Question: What I would like is the watcher to watch any newly added images and compress ONLY the newly added ones. I would also want it to remove the images I remove from the uncompressed folder (which is 'images/images/'), also in the compressed one which is ('images/build/'), but this doesn't happen.
What happens now is, anytime I add an image, Grunt recompresses them all (as in this screenshot:

where I added two new images, and it recompresses the whole folder) and if I remove an image from the uncompressed folder, grunt keeps them in the compressed one.
Here's chunks of my gruntfile:
- the task'''
imagemin : {
dynamic : {
files : [{
expand : true,
cwd : 'images/images/',
src : ['**/*.{png,jpg,gif}'],
dest : 'images/build/'
}]
}
}, //end imagemin
'''
- the watcher part:'''
images : {
files : ['images/images/*.{png,jpg,gif}'],
tasks : ['imagemin'],
options : {
spawn : false,
}
}
'''
do I need an additional plugin to do this? thanks in advance!
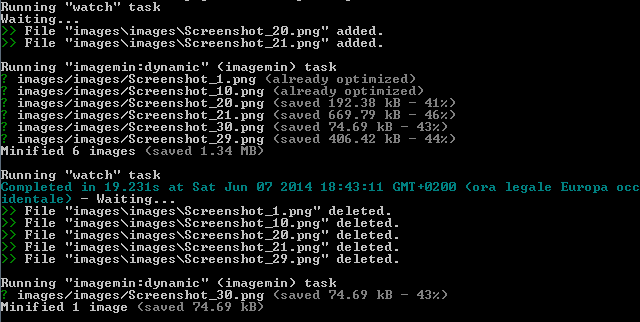
Answer: you can use
- grunt-newer for detecting updated files : <URL>
- grunt-delete-sync for synchronize deleted files between two directories <URL>